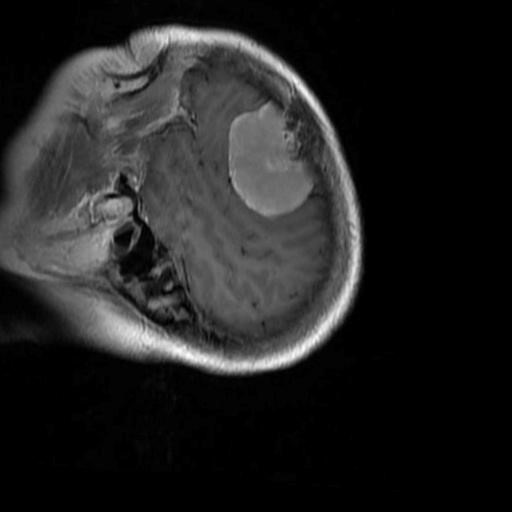
Label: brain_menin